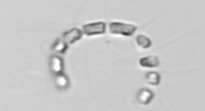
Label: Chaetoceros